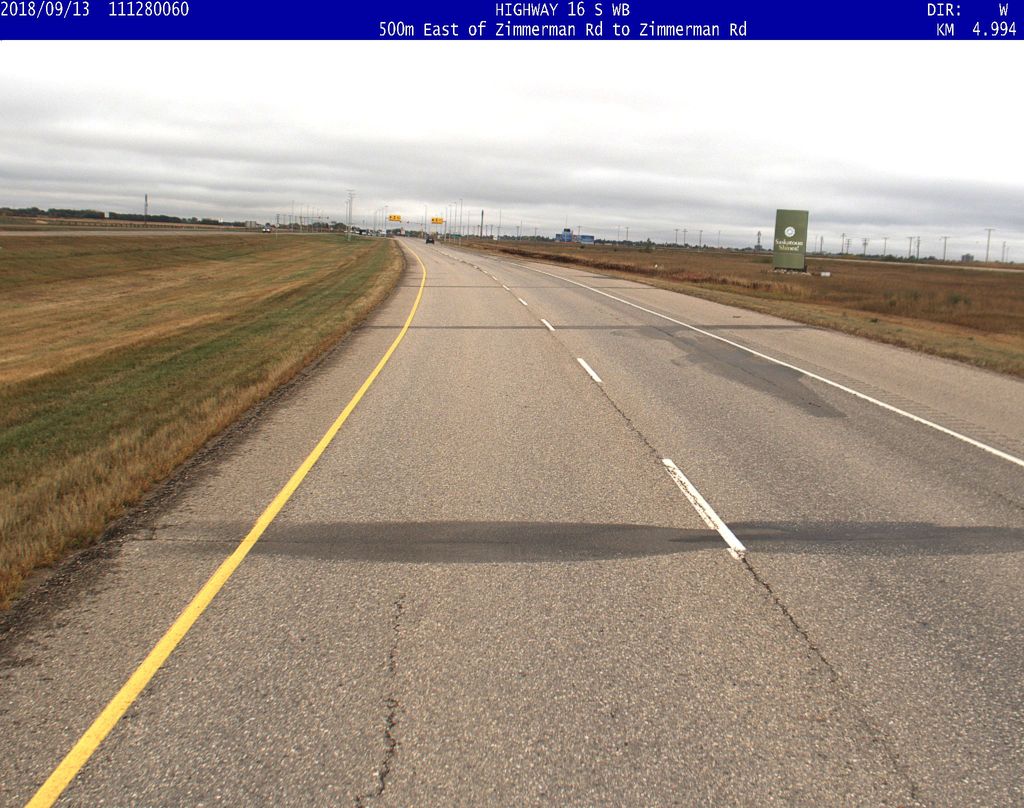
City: saskatoon